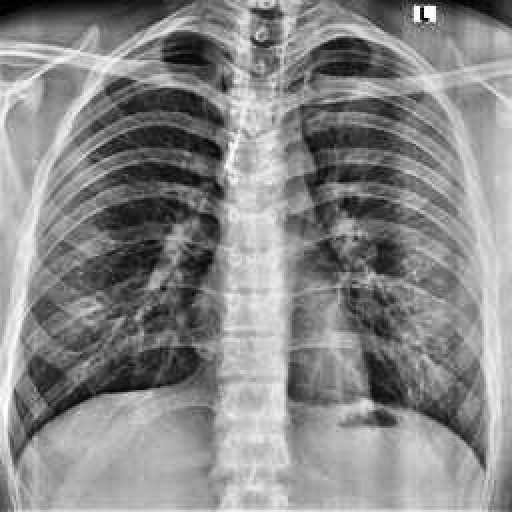
Finding: NORMAL